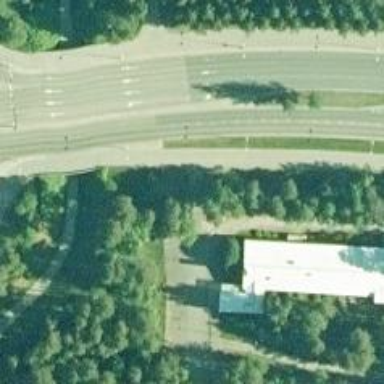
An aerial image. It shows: Footway.